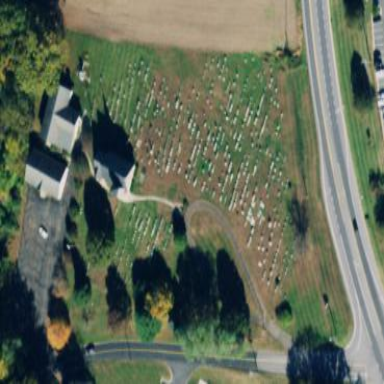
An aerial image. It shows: Cemetery.